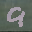
Label: 9